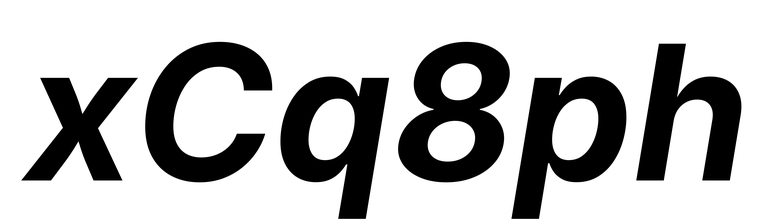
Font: Inter-Italic_Bold_Italic